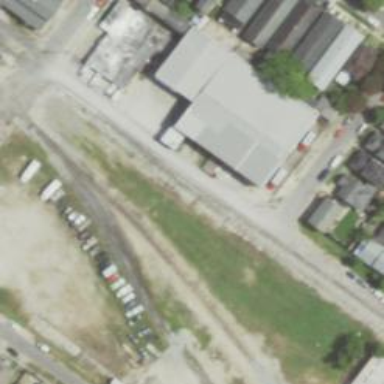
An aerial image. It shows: Railway siding with rails.